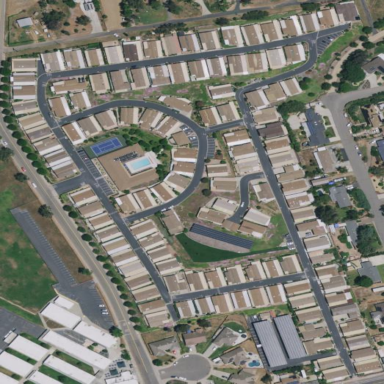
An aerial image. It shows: Residential area designated as trailer park.